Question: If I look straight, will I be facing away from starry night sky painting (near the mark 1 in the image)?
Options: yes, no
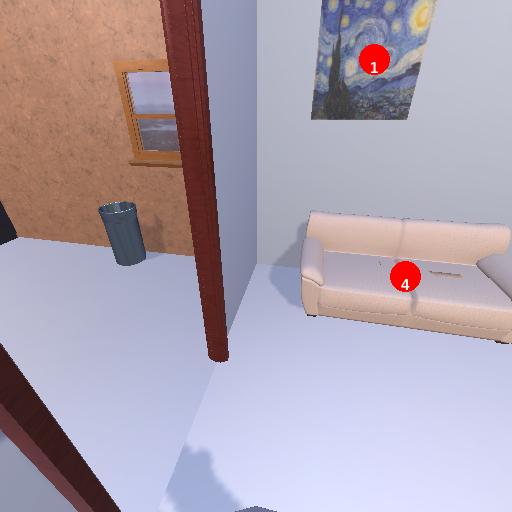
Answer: yes